Interaction volume radius: 5 \u00c5
Interaction volume height: 10 \u00c5
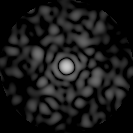
Disorder parameter: 0.8566